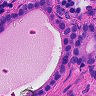
Metastatic tissue present: yes